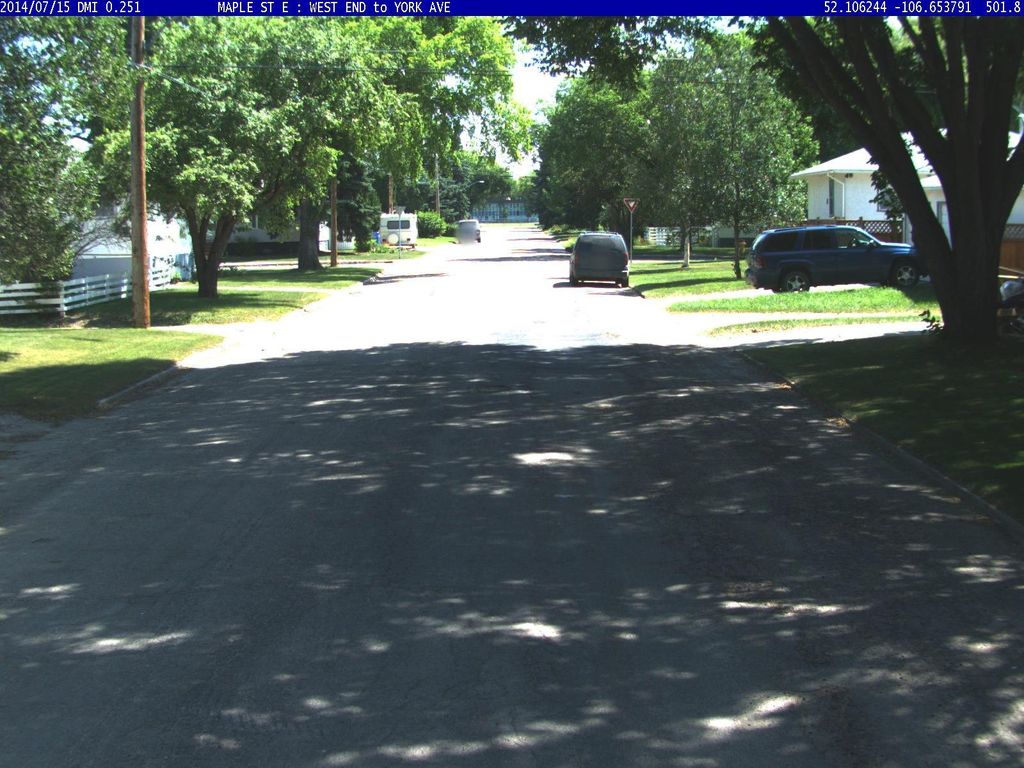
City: saskatoon